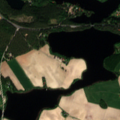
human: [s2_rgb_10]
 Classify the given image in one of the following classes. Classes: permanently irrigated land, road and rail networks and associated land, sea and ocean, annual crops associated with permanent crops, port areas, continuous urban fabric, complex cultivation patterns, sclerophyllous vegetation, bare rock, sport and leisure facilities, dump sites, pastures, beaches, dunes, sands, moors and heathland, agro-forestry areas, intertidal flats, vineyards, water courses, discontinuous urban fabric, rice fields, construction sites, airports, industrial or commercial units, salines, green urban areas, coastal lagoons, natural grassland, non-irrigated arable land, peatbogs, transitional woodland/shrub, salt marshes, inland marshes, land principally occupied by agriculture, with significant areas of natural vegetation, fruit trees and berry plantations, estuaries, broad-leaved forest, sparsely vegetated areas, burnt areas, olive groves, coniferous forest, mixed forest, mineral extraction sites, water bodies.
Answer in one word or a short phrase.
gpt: discontinuous urban fabric, non-irrigated arable land, land principally occupied by agriculture, with significant areas of natural vegetation, coniferous forest, mixed forest, water bodies